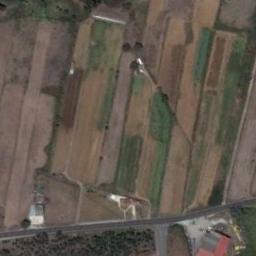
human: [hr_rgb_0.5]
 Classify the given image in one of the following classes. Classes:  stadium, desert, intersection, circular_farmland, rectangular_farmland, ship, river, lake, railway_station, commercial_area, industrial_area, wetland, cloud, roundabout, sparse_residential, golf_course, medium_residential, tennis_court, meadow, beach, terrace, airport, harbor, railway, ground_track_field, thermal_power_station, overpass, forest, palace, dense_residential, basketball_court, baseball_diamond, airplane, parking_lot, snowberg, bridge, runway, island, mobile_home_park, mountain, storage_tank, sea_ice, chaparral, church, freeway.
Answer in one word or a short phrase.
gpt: terrace